Field crop: maize
Growth stage: 1
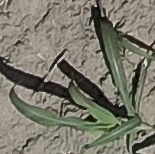
Species: sorghum